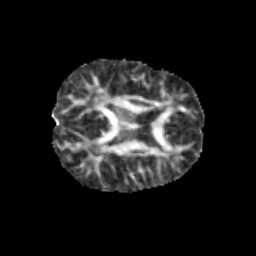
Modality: FA
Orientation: axial
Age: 10
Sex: male
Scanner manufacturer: siemens
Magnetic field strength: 3 T
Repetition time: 3.8 s
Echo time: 0.07 s